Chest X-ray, AP view. Patient: 66 years old, sex M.
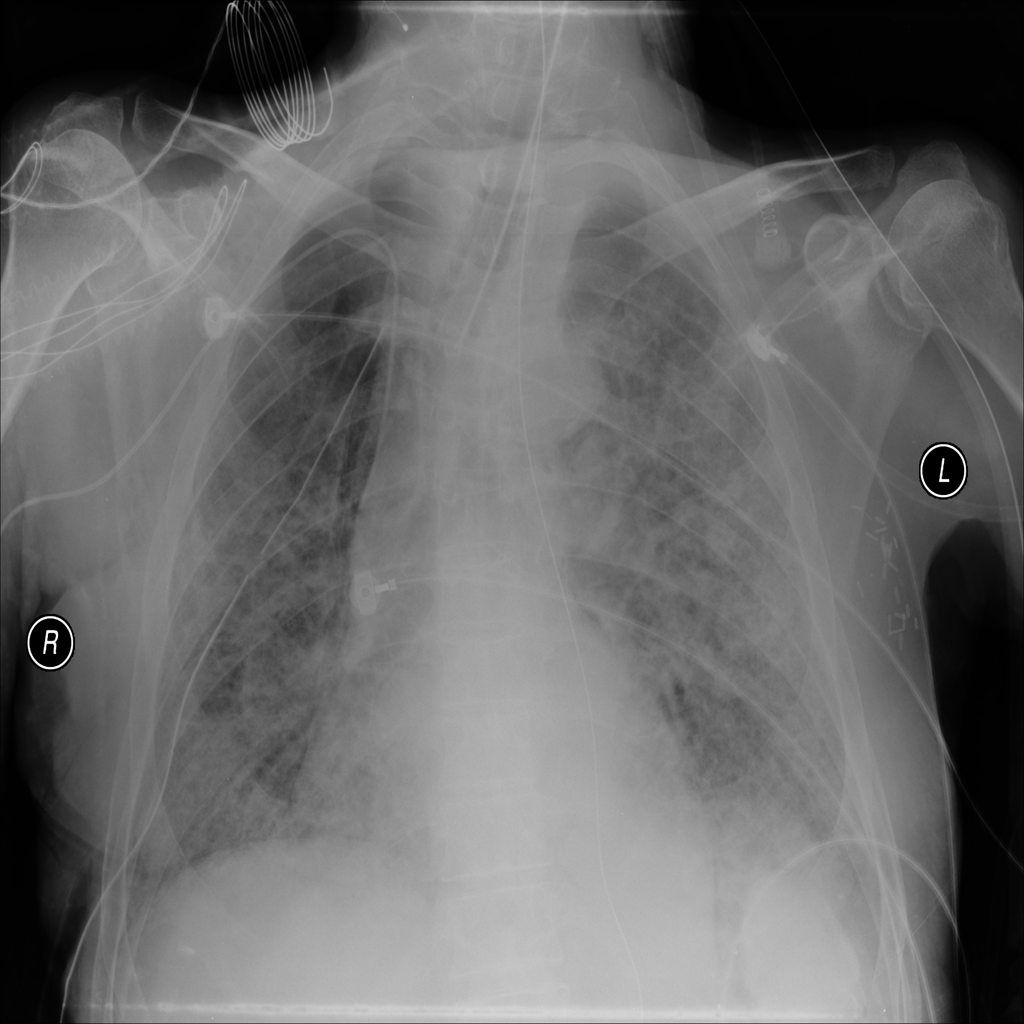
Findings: No Finding